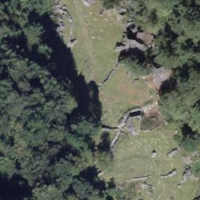
EUNIS habitat code: 43
Species observed at this site:
Rhododendron ferrugineum